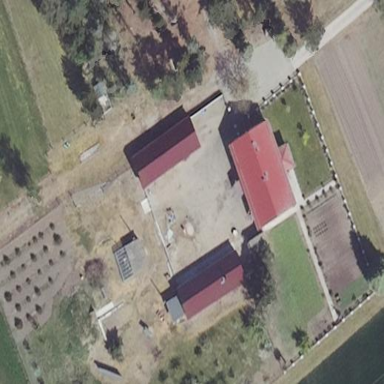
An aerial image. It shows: Farmyard area.